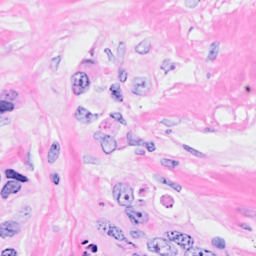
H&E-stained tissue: Breast